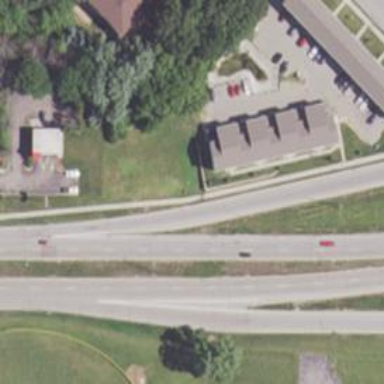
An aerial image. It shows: Primary link road with asphalt surface.